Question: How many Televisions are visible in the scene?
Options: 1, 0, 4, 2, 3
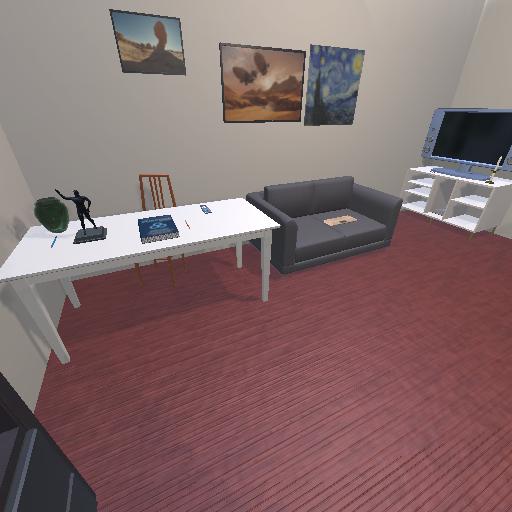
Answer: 1